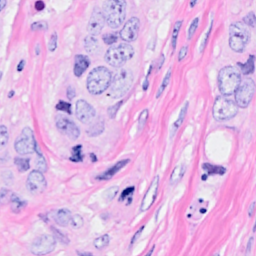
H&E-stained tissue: Breast